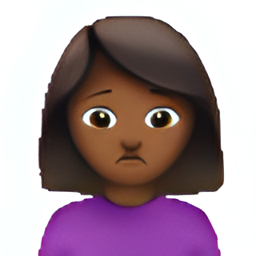
Name: person frowning
Emoji: 🙍🏾
Group: People & Body
Sub-group: person-gesture